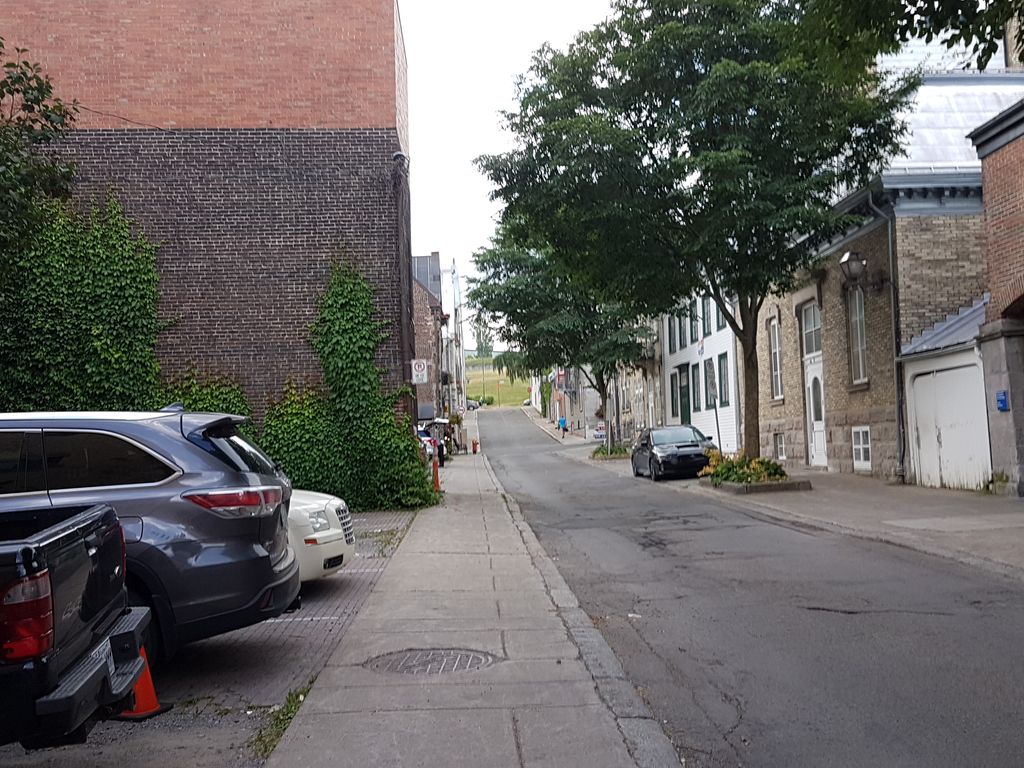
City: quebec_city